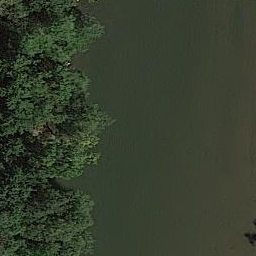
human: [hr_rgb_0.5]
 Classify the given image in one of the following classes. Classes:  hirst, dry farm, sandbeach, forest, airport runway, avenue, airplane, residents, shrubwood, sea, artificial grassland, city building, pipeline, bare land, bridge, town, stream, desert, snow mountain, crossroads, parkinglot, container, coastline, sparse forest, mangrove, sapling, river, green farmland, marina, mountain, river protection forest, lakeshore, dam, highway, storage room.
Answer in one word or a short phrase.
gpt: river protection forest